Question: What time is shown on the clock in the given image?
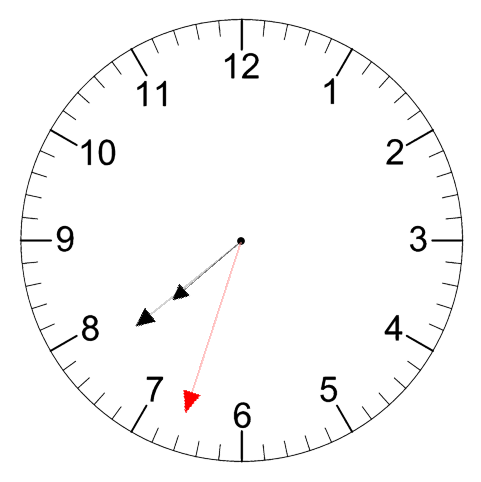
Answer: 07:38:33